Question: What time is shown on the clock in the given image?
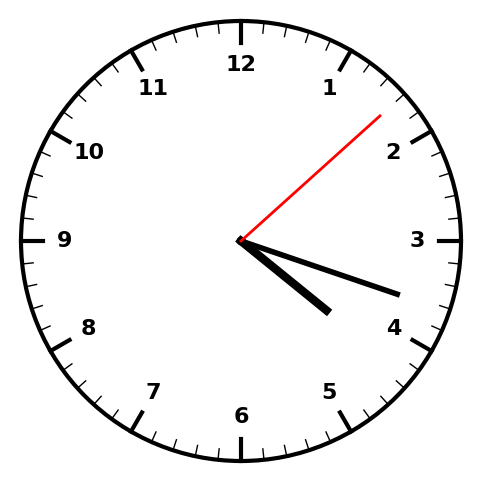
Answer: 04:18:08